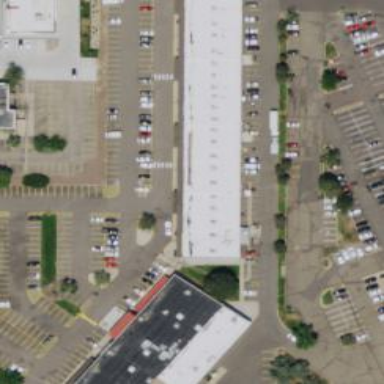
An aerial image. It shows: Car rental facility.